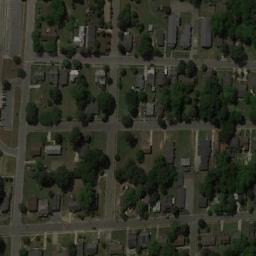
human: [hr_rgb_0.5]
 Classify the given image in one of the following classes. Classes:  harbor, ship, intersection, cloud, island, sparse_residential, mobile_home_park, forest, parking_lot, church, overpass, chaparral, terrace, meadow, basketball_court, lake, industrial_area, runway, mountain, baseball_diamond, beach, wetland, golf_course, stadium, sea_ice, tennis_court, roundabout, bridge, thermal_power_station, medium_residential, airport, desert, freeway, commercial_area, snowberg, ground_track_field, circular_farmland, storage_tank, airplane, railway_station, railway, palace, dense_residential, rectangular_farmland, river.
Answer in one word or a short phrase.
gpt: medium_residential